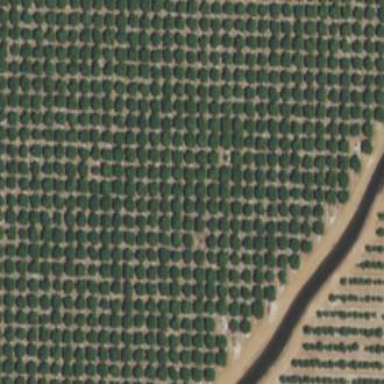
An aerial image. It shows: Orange orchard with rows of orange trees.